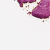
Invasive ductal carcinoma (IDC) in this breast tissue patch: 0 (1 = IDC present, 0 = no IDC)